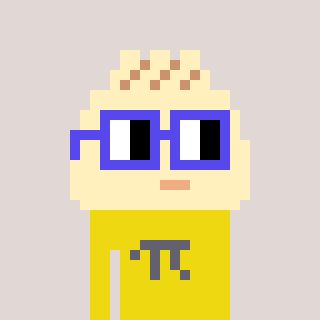
a pixel art character with square blue glasses, a porkbao-shaped head and a yellow-colored body on a warm background